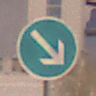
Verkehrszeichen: VorgeschriebeneVorbeifahrtRechts
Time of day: Night
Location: Outdoor (Urban)
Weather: Overcast
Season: Winter
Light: Artificial